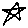
Label: star